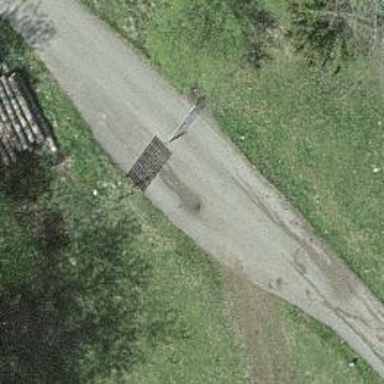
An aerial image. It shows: Cattle grid.